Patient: sex F, age 27
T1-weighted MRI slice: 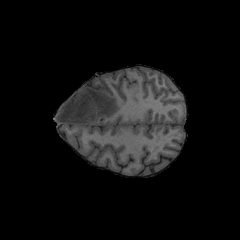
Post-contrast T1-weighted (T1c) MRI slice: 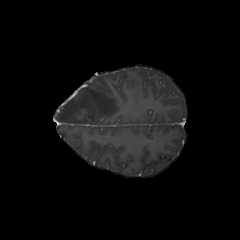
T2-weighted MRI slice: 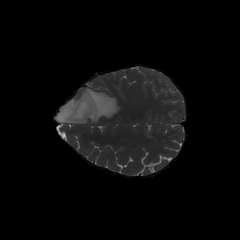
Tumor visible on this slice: yes
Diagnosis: Astrocytoma, IDH-mutant
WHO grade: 4